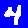
Digit: 4